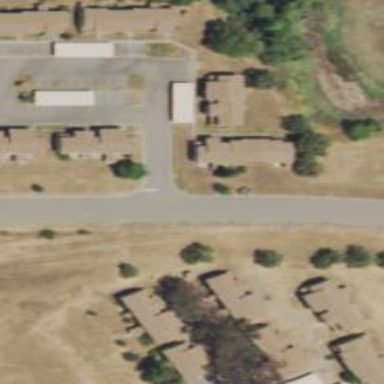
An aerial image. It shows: Residential road with sidewalk on the left side.